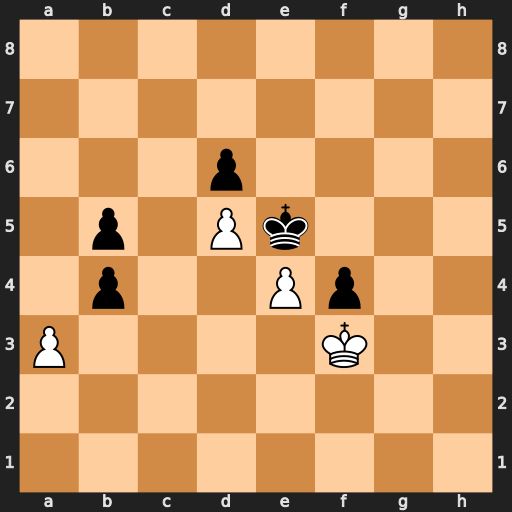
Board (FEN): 8/8/3p4/1p1Pk3/1p2Pp2/P4K2/8/8
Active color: w
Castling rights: -
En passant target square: -
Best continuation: axb4 Kd4 Kxf4